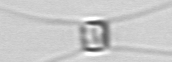
Label: Chaetoceros_similis